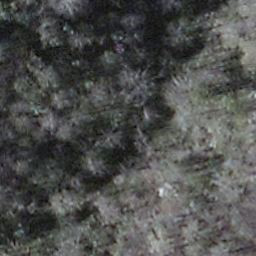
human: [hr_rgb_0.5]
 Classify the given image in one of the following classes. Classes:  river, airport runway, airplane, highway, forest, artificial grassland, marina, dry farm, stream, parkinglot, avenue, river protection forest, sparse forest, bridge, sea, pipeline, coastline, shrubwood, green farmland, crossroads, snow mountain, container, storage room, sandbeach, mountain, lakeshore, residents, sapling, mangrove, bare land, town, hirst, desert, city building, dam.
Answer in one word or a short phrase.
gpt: shrubwood